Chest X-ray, PA view. Patient: 36 years old, sex F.
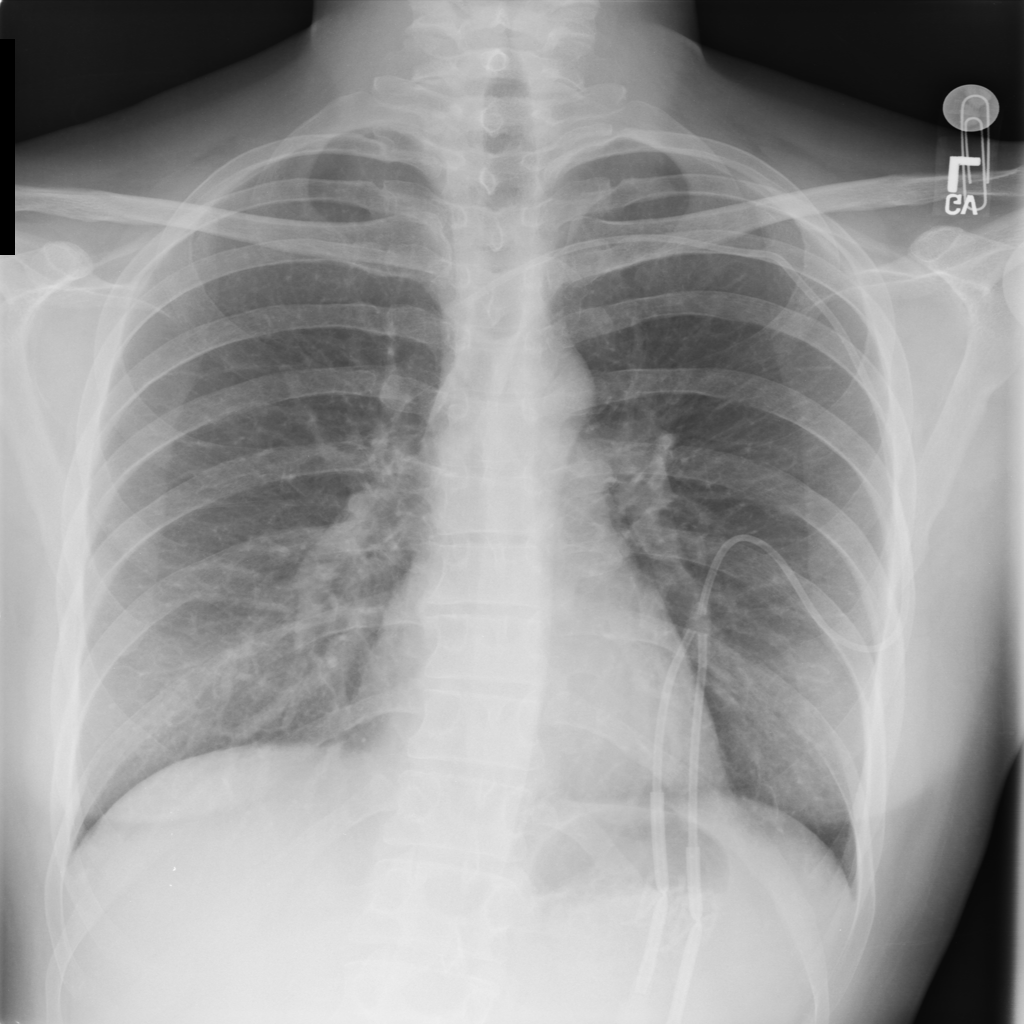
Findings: No Finding